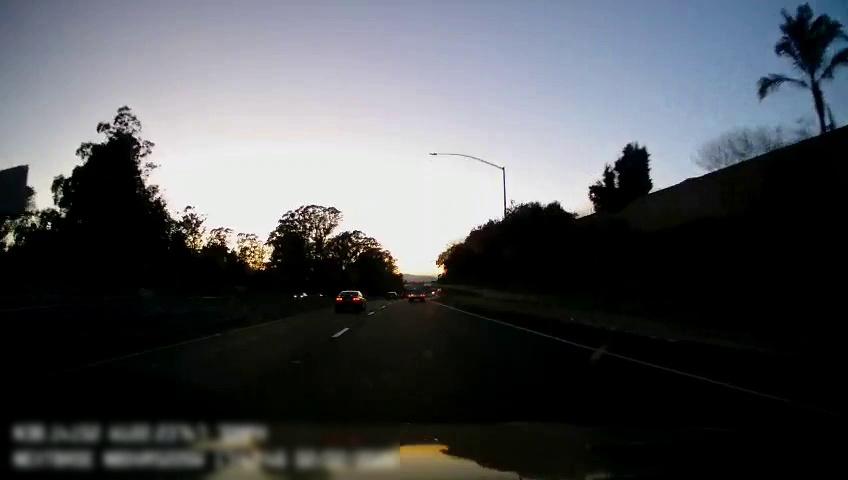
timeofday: Dusk/Dawn/Twilight
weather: Sunny
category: Drivable Space
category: Vehicles | Car
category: Vehicles | Car
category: Vehicles | Other LV
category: Vehicles | Car
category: Lanes | Alternate Lane
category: Lanes | Alternate Lane
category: Lanes | Alternate Lane